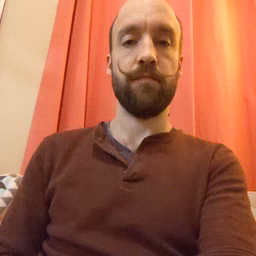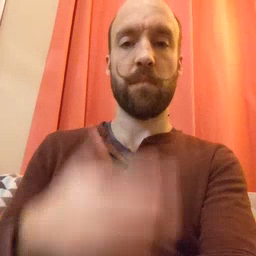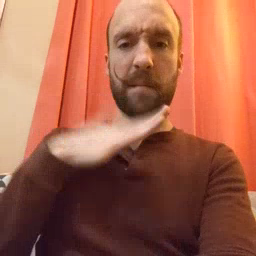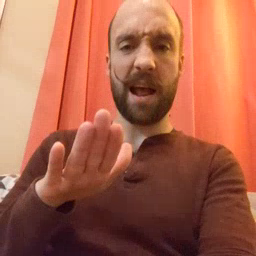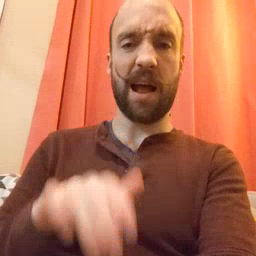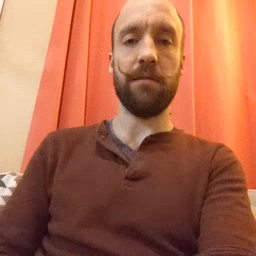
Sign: bad